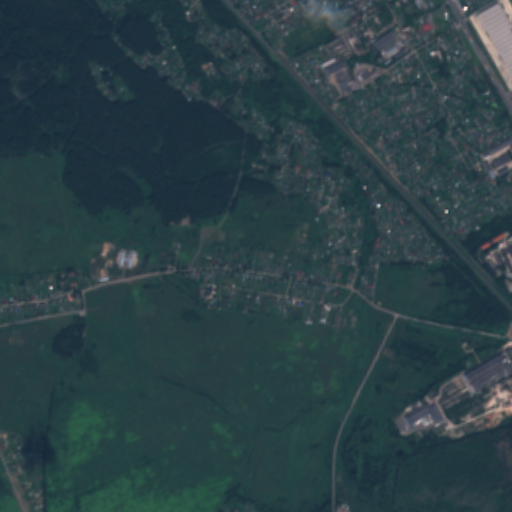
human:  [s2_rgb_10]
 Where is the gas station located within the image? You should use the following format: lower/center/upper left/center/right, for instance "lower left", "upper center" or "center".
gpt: The gas station is located in the upper right of the image.
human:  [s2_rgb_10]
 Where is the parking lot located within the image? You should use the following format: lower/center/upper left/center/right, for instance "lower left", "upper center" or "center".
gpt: The parking lot is located in the center left of the image.
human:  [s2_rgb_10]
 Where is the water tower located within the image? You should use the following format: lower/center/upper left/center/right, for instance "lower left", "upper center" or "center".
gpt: The water tower is located in the center of the image.
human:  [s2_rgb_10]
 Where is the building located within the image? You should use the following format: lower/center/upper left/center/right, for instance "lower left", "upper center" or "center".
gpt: There is no building in the image.